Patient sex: F
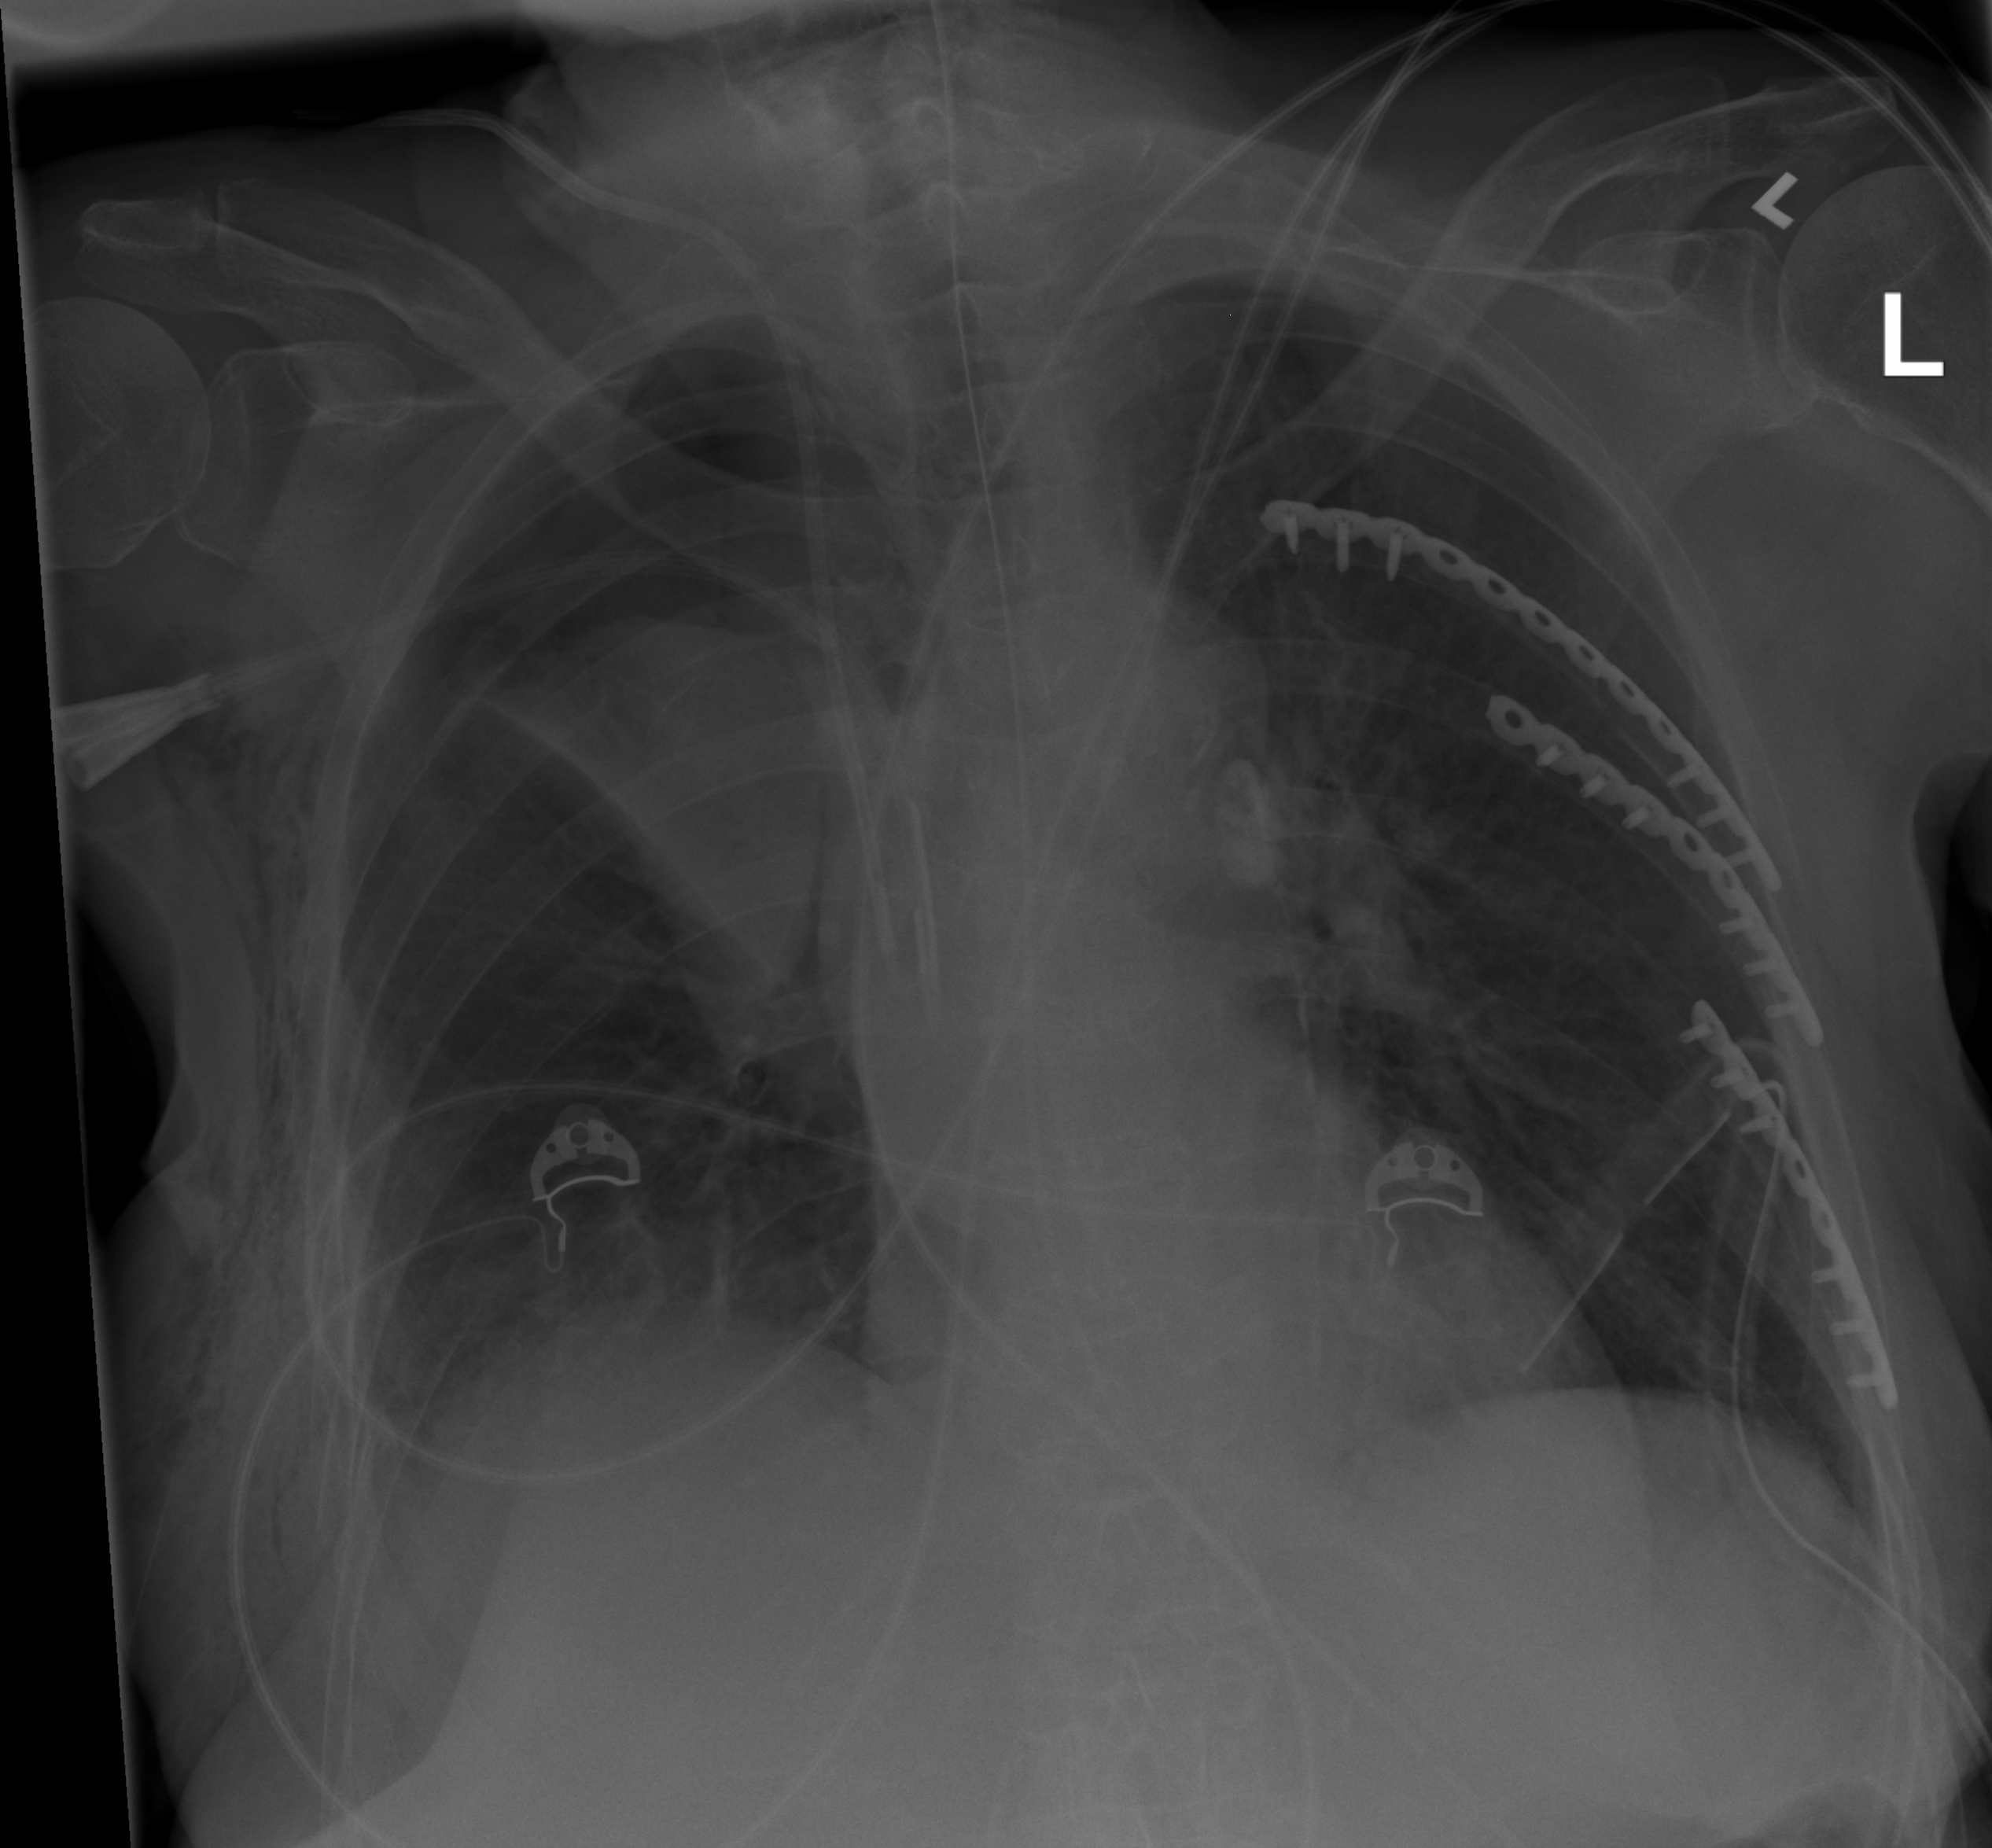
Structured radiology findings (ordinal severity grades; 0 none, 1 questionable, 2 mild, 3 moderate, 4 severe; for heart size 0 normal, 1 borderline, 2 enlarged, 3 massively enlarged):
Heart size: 0
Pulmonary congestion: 0
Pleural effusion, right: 0
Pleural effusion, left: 0
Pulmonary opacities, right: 0
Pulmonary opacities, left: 0
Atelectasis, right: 3
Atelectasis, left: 2